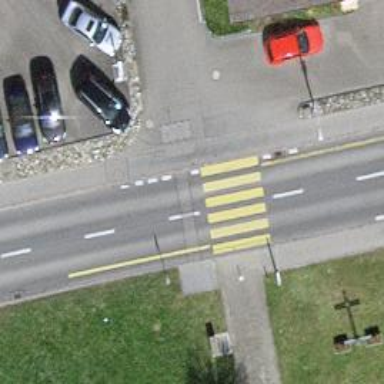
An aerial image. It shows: Pedestrian crossing with zebra markings on footway.